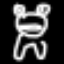
Label: frog